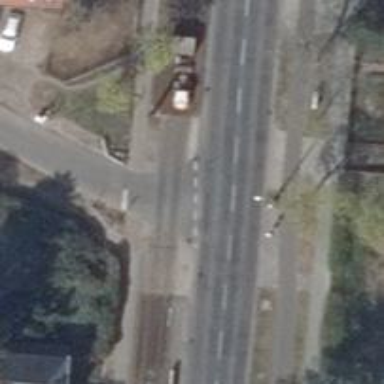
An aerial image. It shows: Tram level crossing on the railway.